Question: When I click the mic icon it comes back to inactive state but the timeout function still takes place.
'''
true
false
false
'''
'''
true
false
'''

How to prevent this from happening.
'''
// Start listening on click.
var active= false;
var $mic = $("#mic-container");
$mic.click(function(event){
//event.preventDefault();
// if we're recording when the button is clicked
if(active) {
$mic.removeClass("active pulse");
active=false; console.log(active);
annyang.abort();
// if we're not recording when the button is clicked
} else {
annyang.start({ autoRestart: false, continuous: false }); // start listening
active = true; console.log(active); // set recording var to true
$mic.addClass('active pulse'); // turn on active class
setTimeout(function(){
$mic.removeClass("active pulse");
active=false; console.log(active);
annyang.abort();
}, 8000);
}
});
annyang.addCallback('resultNoMatch', function () {
$('.myErrorText').html('Try saying a valid command. See <a href="help.html" data-ajax="false">help</a> section for a list of valid commands!');
$mic.addClass("result-no-match");
setTimeout(function(){
$mic.removeClass("active pulse result-no-match");
active=false; console.log(active);
annyang.abort();
}, 500);
});
annyang.addCallback('resultMatch', function () {
$('.myErrorText').text('');
$mic.addClass("result-match");
setTimeout(function(){
$mic.removeClass("active pulse result-match");
active=false; console.log(active);
annyang.abort();
}, 500);
});
'''
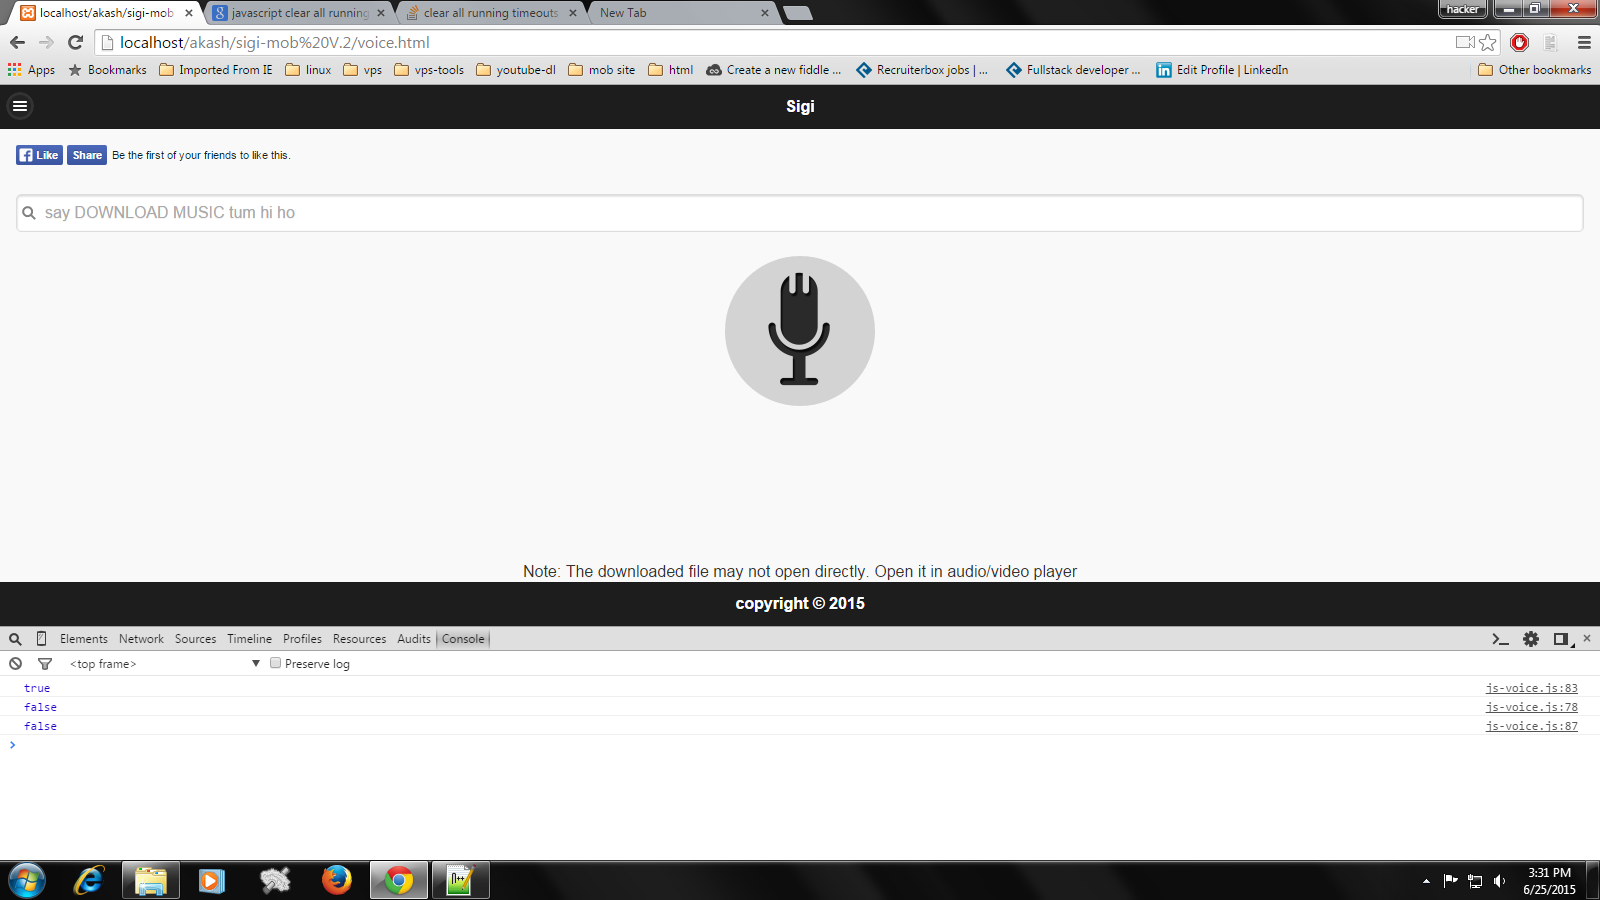
Answer: Even i had the same kind of problem. Try this
'''
// Start listening on click.
var timeoutHandle;
var active= false;
var $mic = $("#mic-container");
$mic.click(function(event){
//event.preventDefault();
if(active)
annyang.abort();
else
annyang.start({ autoRestart: false, continuous: false});
});
annyang.addCallback('start', function () {
active = true; console.log(active);
$mic.addClass('active pulse');
window.clearTimeout(timeoutHandle);
timeoutHandle = setTimeout(annyang.abort, 5000);
});
annyang.addCallback('end', function () {
window.clearTimeout(timeoutHandle);
timeoutHandle = setTimeout(function () {$mic.removeClass("active pulse result-match result-no-match");}, 200);
active=false; console.log(active);
});
annyang.addCallback('resultNoMatch', function () {
$mic.addClass("result-no-match");
$('.myErrorText').html('Try saying a valid command. See <a href="help.html" data-ajax="false">help</a> section for a list of valid commands!');
});
annyang.addCallback('resultMatch', function () {
$('.myErrorText').text('');
$mic.addClass("result-match");
});
'''